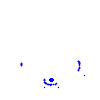
Particle: electron